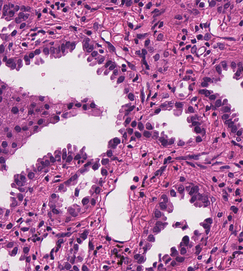
Tumor epithelial tissue: yes
Tumor-associated stroma tissue: yes
Normal tissue: no